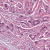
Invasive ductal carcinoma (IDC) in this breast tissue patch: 1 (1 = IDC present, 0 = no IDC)